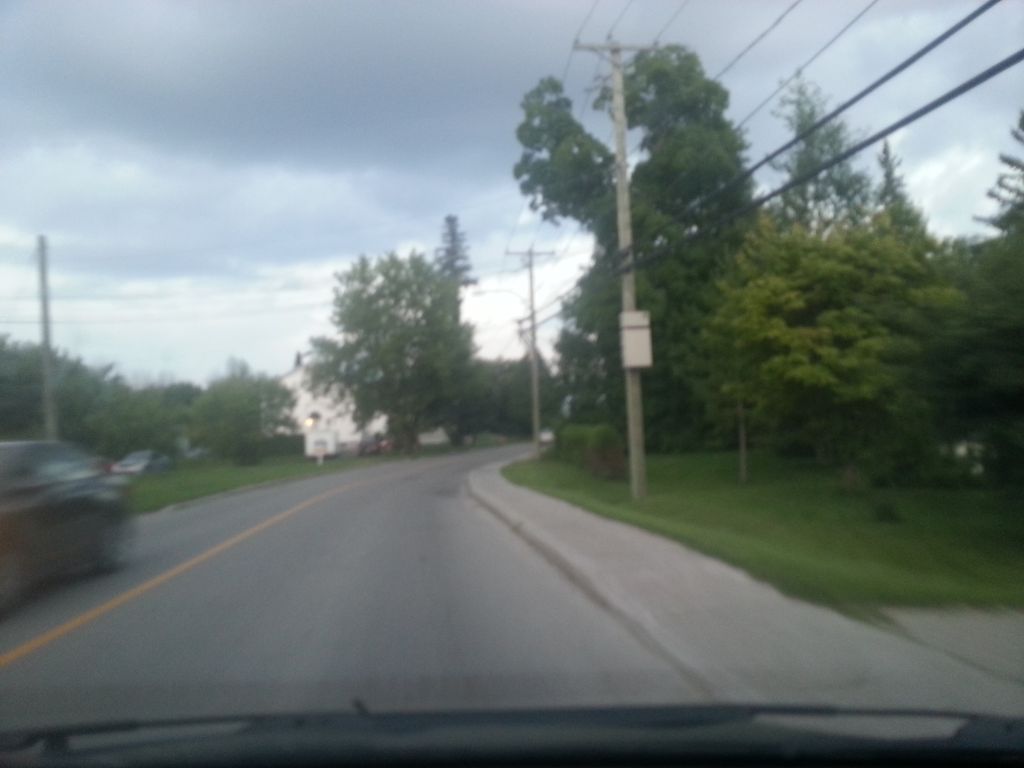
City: ottawa-gatineau